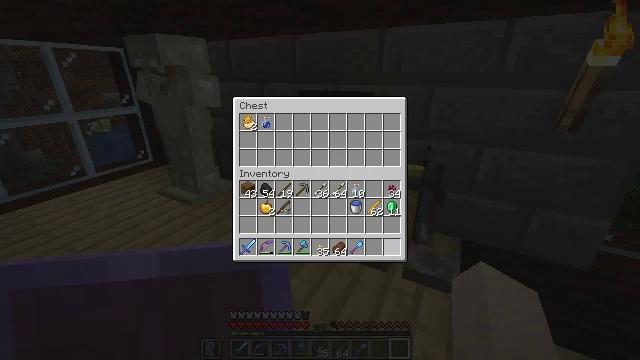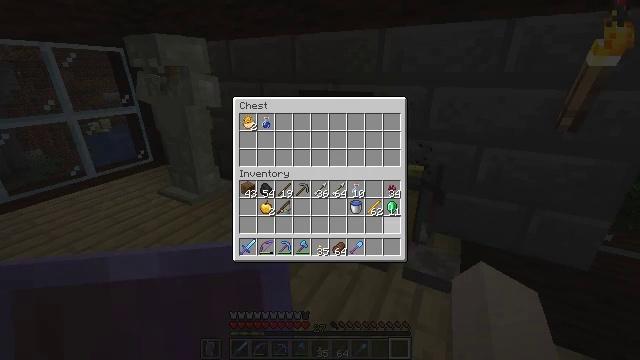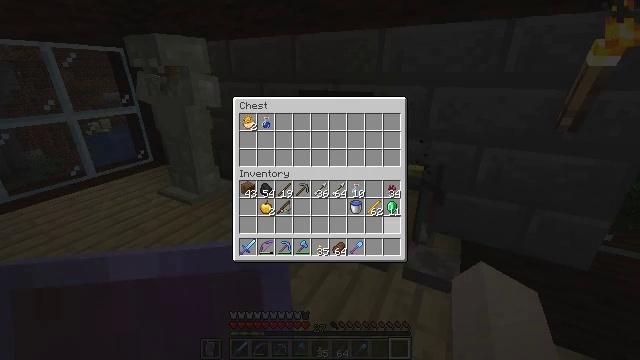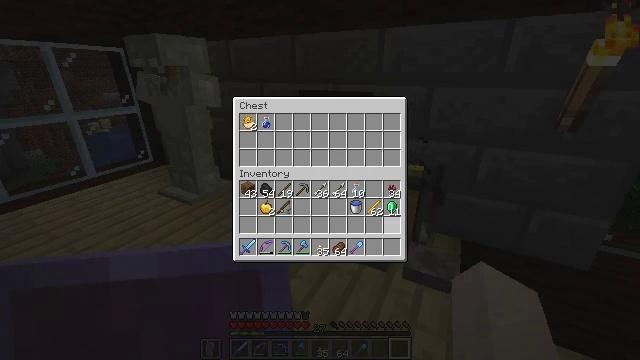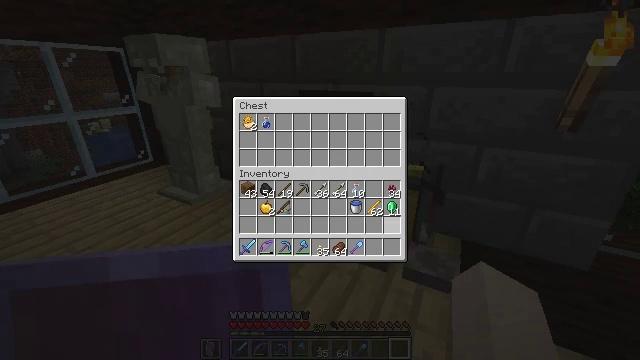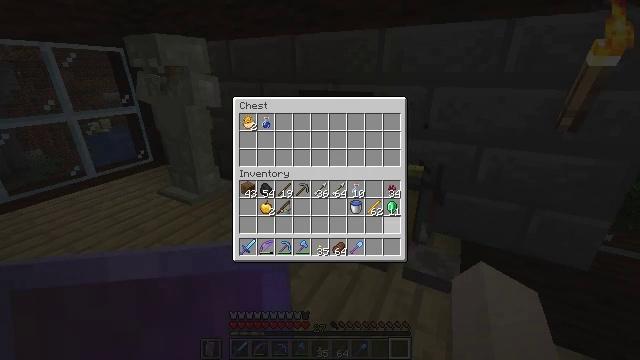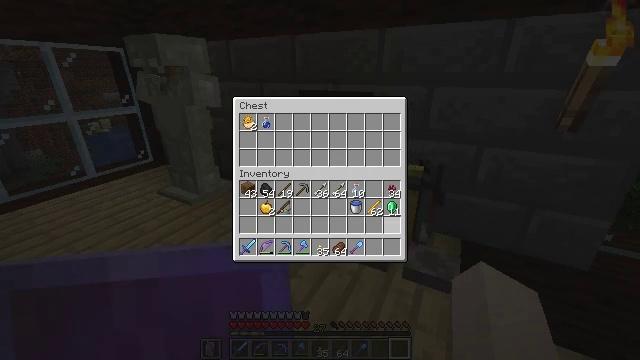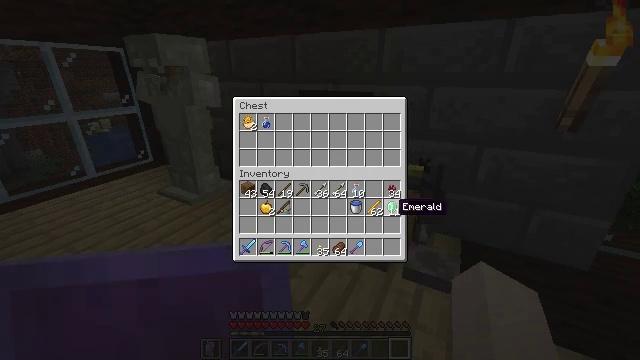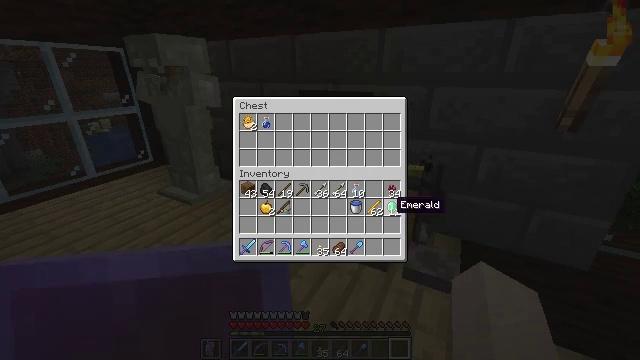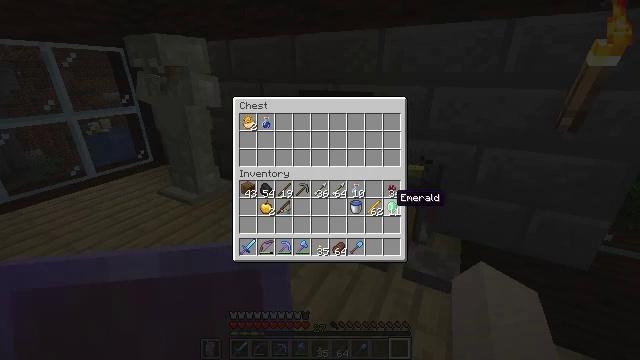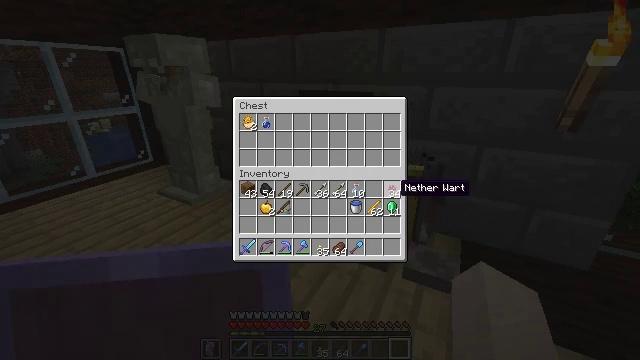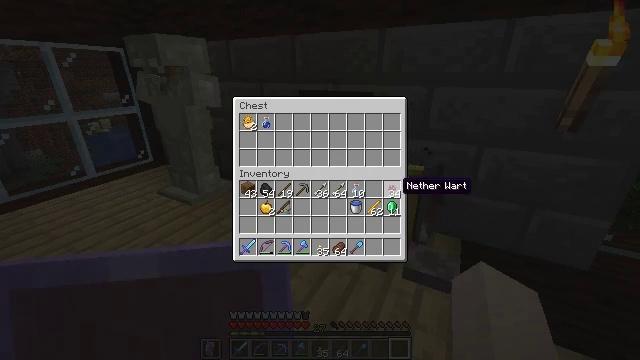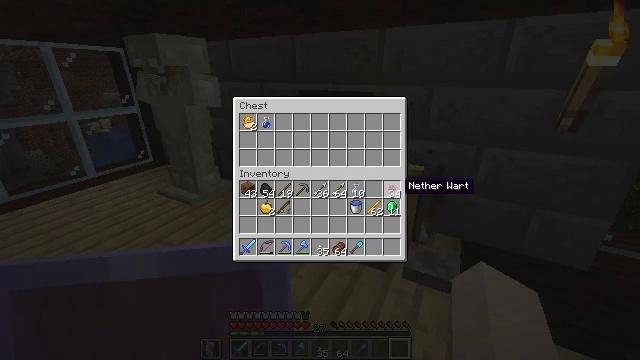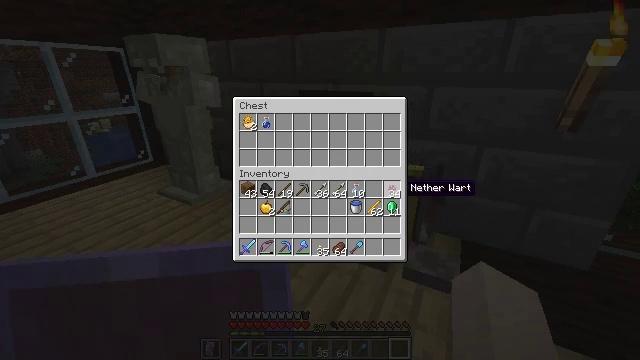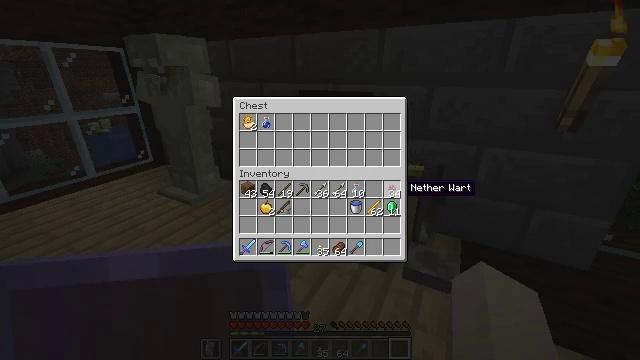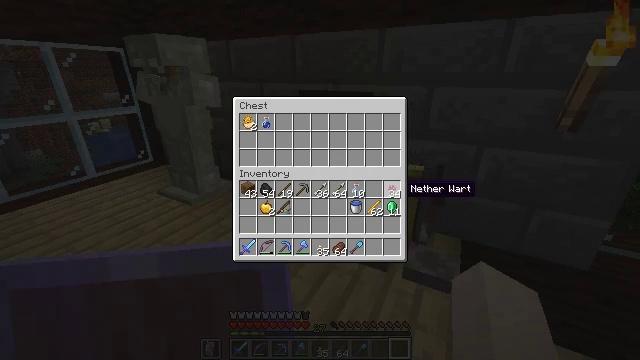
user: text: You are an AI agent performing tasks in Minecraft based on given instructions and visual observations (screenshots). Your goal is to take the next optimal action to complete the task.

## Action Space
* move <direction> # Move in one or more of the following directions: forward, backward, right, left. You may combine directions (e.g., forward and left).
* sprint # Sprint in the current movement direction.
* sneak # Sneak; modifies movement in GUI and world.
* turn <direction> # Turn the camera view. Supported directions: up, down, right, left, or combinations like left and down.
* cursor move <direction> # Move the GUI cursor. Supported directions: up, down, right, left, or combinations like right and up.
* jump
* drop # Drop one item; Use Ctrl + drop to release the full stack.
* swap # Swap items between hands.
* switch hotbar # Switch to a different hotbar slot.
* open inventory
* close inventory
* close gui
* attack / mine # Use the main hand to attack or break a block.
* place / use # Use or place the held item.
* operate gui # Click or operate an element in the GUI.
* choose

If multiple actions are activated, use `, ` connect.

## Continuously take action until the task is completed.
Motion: motion action
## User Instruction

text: Turn blaze rods into blaze powder.
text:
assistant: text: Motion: cursor move up
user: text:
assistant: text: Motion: no_op
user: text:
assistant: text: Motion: no_op
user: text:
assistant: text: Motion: no_op
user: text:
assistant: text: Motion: no_op
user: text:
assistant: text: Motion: no_op
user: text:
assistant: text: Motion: no_op
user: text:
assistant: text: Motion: sneak
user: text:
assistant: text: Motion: sneak, cursor move up
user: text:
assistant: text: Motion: sneak, cursor move up
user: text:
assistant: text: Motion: sneak
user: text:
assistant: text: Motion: sneak
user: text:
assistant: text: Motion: sneak
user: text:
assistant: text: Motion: sneak
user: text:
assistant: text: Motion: sneak
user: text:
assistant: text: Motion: sneak
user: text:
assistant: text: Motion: cursor move right
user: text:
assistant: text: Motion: cursor move right
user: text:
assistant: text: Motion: no_op
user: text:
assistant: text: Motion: no_op
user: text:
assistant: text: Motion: no_op
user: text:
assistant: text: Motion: no_op
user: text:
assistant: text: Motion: no_op
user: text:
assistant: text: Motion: no_op
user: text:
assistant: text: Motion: cursor move left
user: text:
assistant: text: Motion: cursor move left
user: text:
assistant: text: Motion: no_op
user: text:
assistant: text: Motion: no_op
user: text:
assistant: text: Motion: no_op
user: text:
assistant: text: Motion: no_op